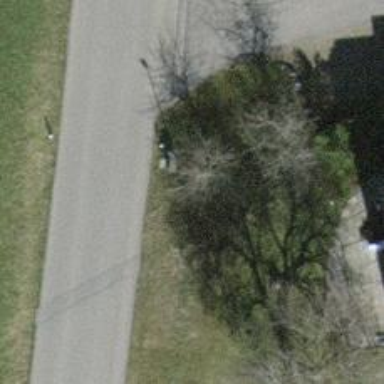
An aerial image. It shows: Power pole.